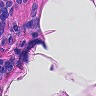
Metastatic tissue present: yes